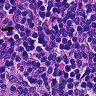
Metastatic tissue present: no